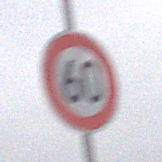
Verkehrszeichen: Geschwindigkeit60
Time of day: Midday
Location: Outdoor (RoadRail)
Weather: Overcast
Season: NotSpecified
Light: Natural